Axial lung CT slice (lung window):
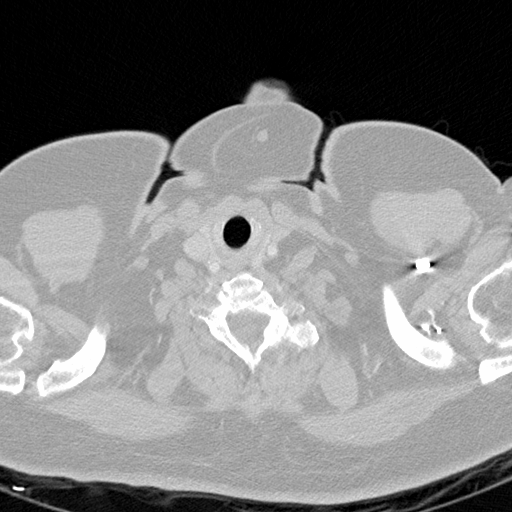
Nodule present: no